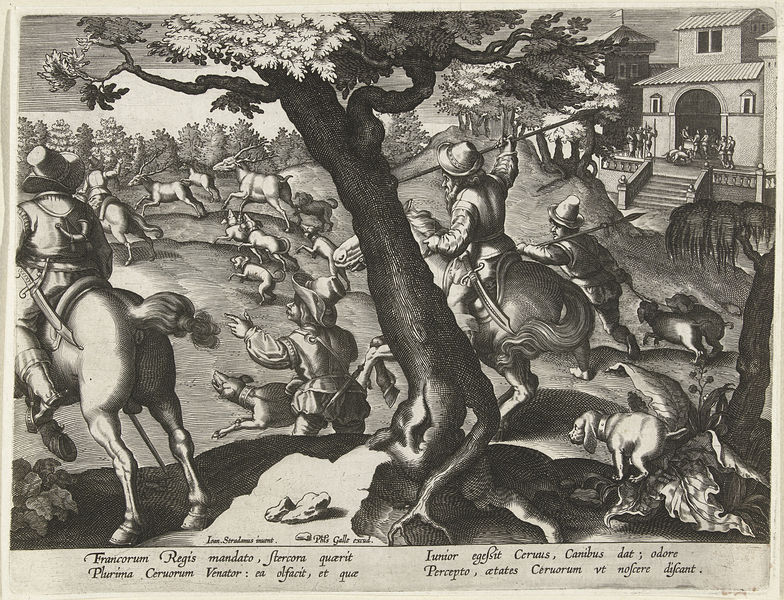
Titel: Hertenjacht met honden
Künstler: Jan (II) Collaert
Standort: Amsterdam
Institution: Rijksmuseum
Schlagwörter: baum, blätter, gebäude, haus, hund, hunde, tier, pferd, pferde, reiter, hintern, schrift, grafik, graphik, hof, treiben, krieg, lanze, inschrift, schwein, wurzel, druckgraphik, stich, text, waffen, waffe, jagd, hirsch, hirsche, jäger, stute, jagdgesellschaft, treibjagd, speer, hinterteil, sperr, hirch, +pferd, treibjagt